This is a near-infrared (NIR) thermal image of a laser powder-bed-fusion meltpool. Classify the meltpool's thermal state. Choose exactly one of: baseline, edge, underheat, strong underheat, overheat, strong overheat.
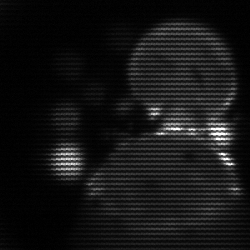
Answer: edge